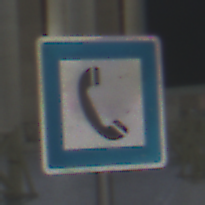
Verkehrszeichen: Fernsprecher
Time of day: Night
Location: Outdoor (Urban)
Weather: PartlyCloudy
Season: NotSpecified
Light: Artificial